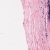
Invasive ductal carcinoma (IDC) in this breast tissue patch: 0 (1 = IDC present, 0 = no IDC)